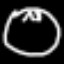
Label: clock